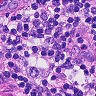
Metastatic tissue present: no